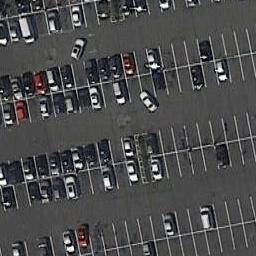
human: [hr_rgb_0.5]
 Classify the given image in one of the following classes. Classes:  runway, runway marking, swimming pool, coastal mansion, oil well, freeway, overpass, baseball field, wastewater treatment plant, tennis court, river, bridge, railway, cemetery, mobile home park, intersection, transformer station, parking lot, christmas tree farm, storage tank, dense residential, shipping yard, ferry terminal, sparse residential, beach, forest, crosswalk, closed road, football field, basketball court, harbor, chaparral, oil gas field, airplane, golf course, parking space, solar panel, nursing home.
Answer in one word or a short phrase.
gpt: parking lot